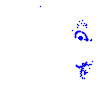
Particle: electron